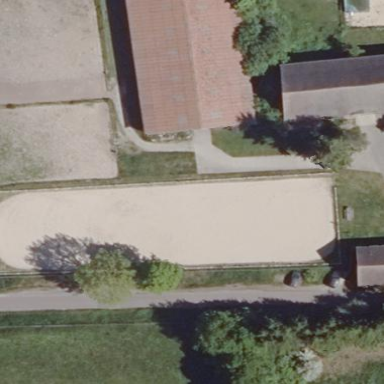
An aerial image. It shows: Equestrian pitch for leisure land use.